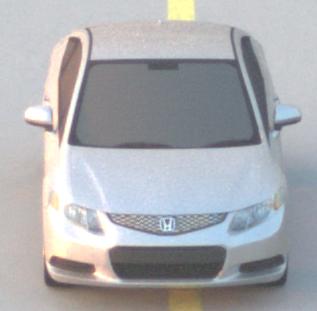
Make: Honda
Model: Civic Limousine 1.8
Detailed model: Civic (IX) Limousine
Model produced from: 2014/05
Model produced until: 2017/06
Doors: 4
Color: white
Road condition: dry road
Daytime: sunrise or sunset
Contrast: medium contrast